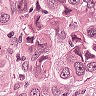
Metastatic tissue present: yes